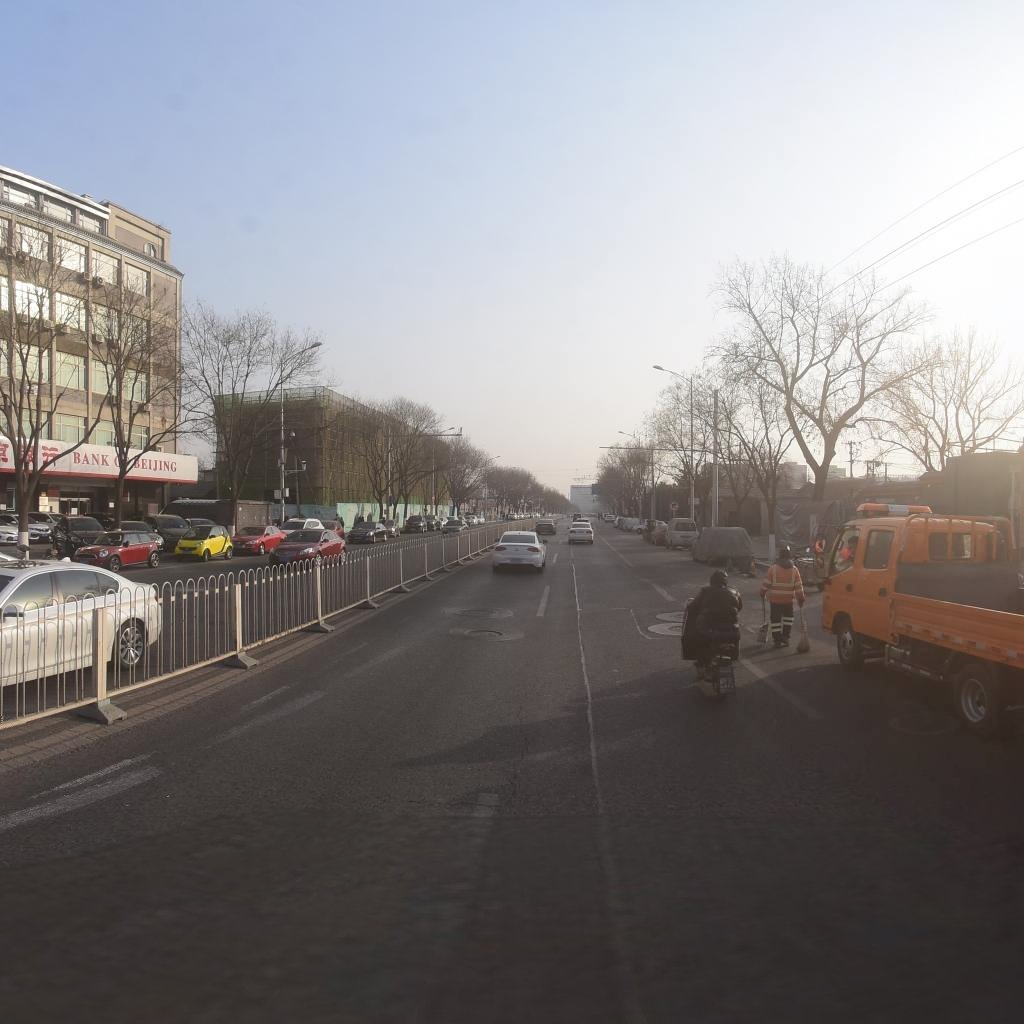
Region: Xicheng
Road damage annotations: manhole cover, manhole cover, longitudinal patch, longitudinal crack, transverse crack, longitudinal patch